Question:
In the above image MenuItems are align to right side of the MyMenu, I needed to left align the MenuItems of MyMenu (I mean it must aligned to left edge of MyMenu), I try to use pull-left and pull-right class like '<ul class="dropdown-menu pull-left" role="menu">' with my code, but it doesn't work. anyone has an idea how to do this ?
Here is my code
'''
<!-- Static navbar -->
<nav class="navbar navbar-inverse" role="navigation">
<div class="container-fluid">
<div class="navbar-header">
<button type="button" class="navbar-toggle collapsed" data-toggle="collapse" data-target="#navbar" aria-expanded="false" aria-controls="navbar">
<span class="sr-only">Toggle navigation</span>
<span class="icon-bar"></span>
<span class="icon-bar"></span>
<span class="icon-bar"></span>
</button>
<a class="navbar-brand" href="#"></a>
</div>
<div id="navbar" class="navbar-collapse collapse">
<ul class="nav navbar-nav navbar-right text-uppercase">
<li><a id="Home" href="index.html">Home</a></li>
<!-- Visa drapdown-->
<li class="dropdown">
<a href="#" class="dropdown-toggle" data-toggle="dropdown"> My Menu <span class="caret"></span></a>
<ul class="dropdown-menu pull-left" role="menu">
<li><a href="#">Menu Item 01</a></li>
<li><a href="#">Menu Item 01</a></li>
<li><a href="#">Menu Item 02</a></li>
<li><a href="#">Menu Item 03</a></li>
<li><a href="#">Menu Item 04</a></li>
<li><a href="#"></a></li>
</ul>
</li>
</div><!--/.nav-collapse -->
</div><!--/.container-fluid -->
</nav>
'''
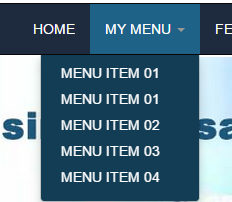
Answer: Adding this style element to the dropdown '<ul>' will align the dropdown to the left side of the menu item:
'''
left:0;
'''
See this <URL> which targets the '.dropdown-menu.pull-left' and adds a 'left:0;'.
This should solve your problem.
---
I see that Bootstrap has <URL>